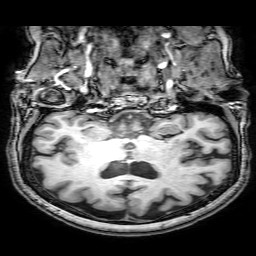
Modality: T1w
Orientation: sagittal
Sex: female
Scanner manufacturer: philips
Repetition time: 0.008165 s
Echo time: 0.00375 s